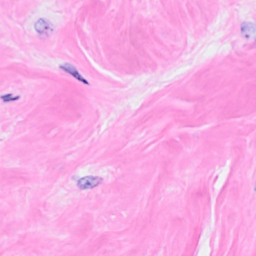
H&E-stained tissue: Breast